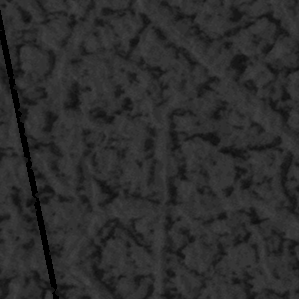
Label: frost